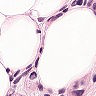
Metastatic tissue present: yes